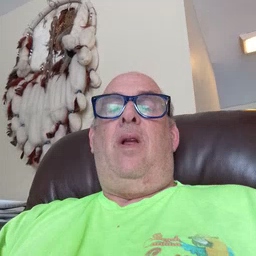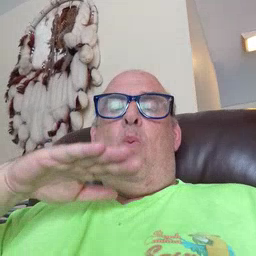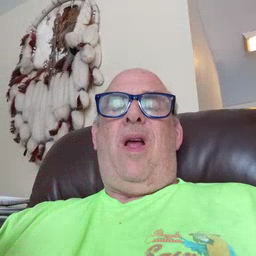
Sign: quiet